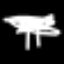
Label: palm tree